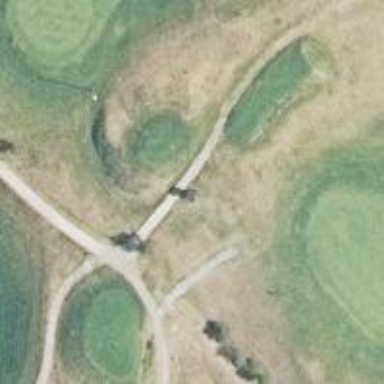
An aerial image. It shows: Path for both road and golf.